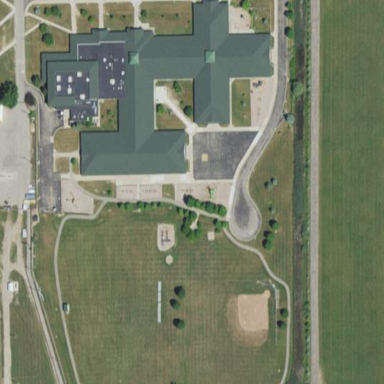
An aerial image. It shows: School.